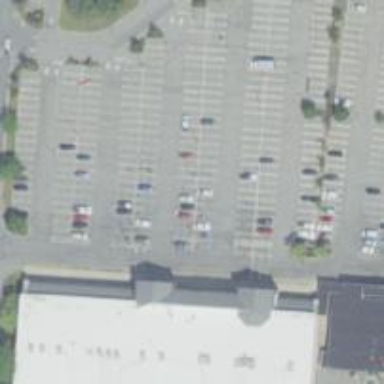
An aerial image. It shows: Parking space.